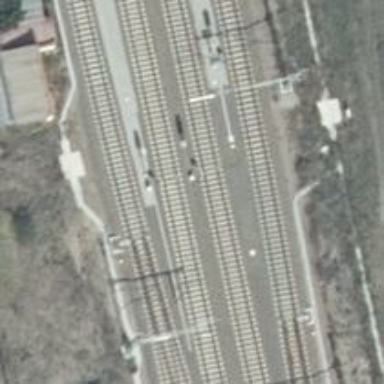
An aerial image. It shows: Railway signal with block marker for train protection.